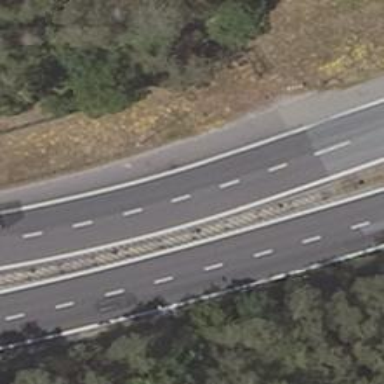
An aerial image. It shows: Concrete trunk highway.